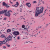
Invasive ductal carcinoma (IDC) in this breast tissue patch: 0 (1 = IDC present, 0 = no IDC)